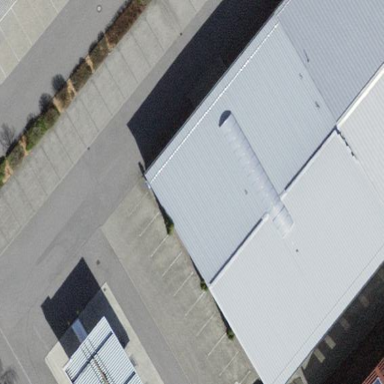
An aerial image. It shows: Commercial building.